Field crop: maize
Growth stage: 2
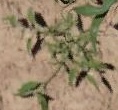
Species: atriplex